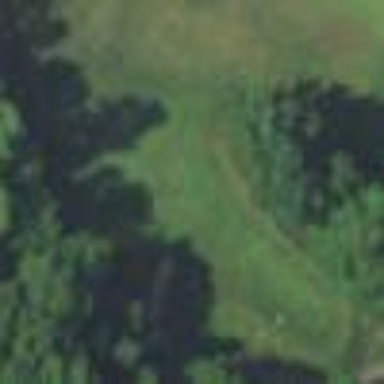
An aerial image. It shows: Golf fairway surrounded by grass.